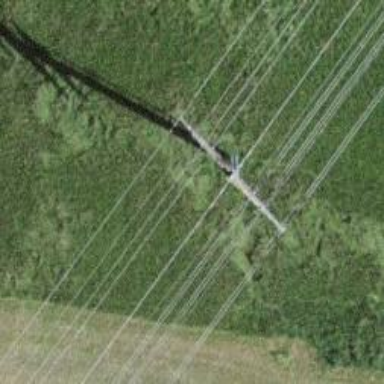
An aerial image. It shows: Power tower.